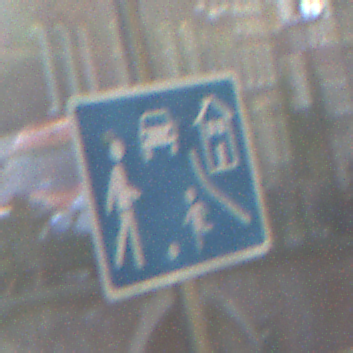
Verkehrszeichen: BeginnVerkehrsberuhigterBereich
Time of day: SunriseSunset
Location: Outdoor (Urban)
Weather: PartlyCloudy
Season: Autumn
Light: Natural